Chest X-ray. View position: PA
Patient age: 56
Patient sex: M
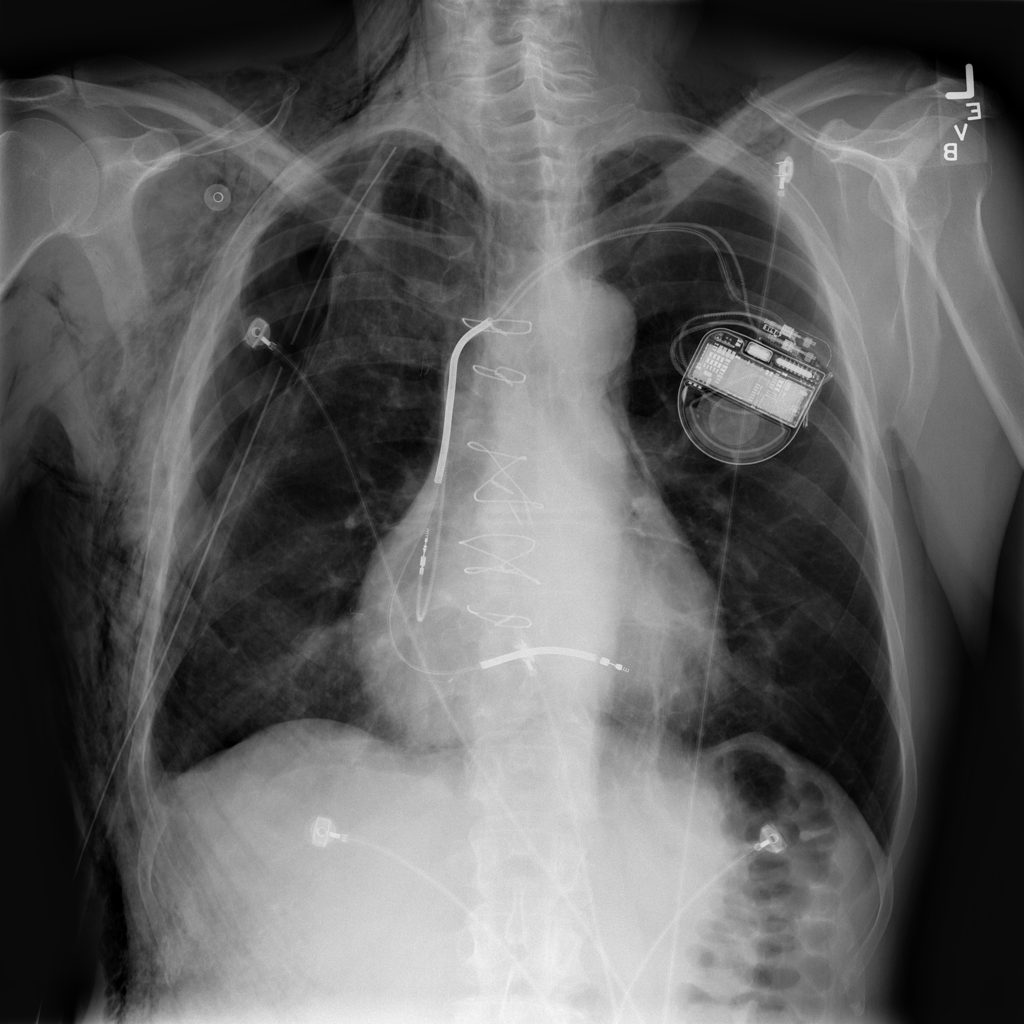
Finding: Pneumothorax